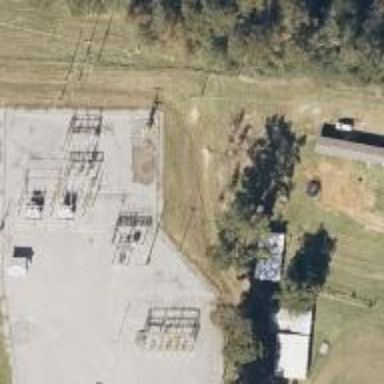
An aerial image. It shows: Power pole.